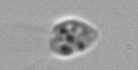
Label: Amoeba